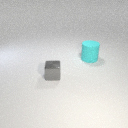
large cyan rubber cylinder behind small gray metal cube